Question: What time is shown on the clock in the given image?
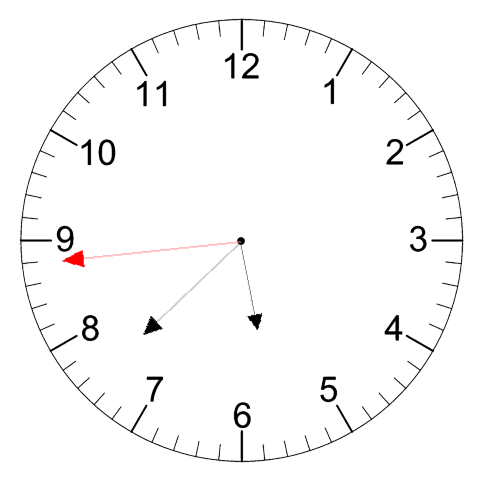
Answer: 05:37:44